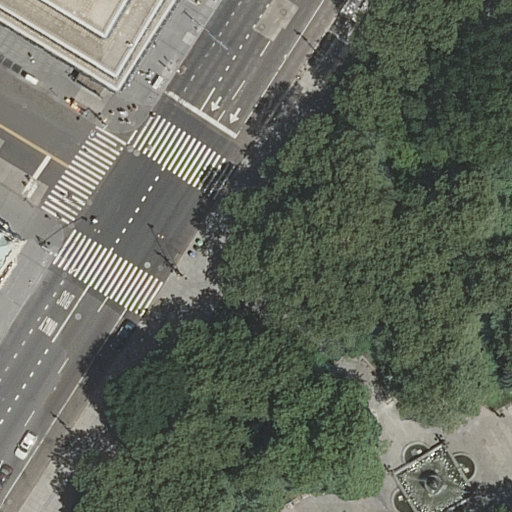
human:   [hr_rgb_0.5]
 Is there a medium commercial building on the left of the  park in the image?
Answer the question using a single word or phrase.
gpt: no

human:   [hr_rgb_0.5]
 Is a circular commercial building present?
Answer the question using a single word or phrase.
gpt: no

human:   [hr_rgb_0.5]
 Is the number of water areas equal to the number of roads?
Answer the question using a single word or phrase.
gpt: no

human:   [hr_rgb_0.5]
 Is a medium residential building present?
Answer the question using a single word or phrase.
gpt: no

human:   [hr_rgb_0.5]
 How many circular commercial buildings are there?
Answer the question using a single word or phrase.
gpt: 0

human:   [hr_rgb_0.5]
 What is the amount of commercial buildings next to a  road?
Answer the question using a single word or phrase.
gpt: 0

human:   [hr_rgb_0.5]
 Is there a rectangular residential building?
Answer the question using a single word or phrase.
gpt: yes

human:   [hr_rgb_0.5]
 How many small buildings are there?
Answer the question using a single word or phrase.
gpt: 0

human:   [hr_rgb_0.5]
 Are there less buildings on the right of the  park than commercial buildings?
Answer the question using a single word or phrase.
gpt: no

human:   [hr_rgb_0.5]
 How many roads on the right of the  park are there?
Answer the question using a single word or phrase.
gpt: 1

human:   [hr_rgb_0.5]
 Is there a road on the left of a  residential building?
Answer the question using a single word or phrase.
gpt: yes

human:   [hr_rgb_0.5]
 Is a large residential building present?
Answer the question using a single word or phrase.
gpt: yes

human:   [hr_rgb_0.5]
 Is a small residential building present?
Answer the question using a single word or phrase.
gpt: no

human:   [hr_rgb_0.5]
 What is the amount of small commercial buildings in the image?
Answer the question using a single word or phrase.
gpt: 0

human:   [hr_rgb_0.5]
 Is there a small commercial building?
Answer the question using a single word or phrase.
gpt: no

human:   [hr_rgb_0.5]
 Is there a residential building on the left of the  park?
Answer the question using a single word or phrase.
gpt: yes

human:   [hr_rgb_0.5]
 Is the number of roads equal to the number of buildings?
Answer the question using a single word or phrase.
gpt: no

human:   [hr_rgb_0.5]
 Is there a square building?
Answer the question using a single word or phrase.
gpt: no

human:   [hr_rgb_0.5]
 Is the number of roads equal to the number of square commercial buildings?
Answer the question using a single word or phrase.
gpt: no

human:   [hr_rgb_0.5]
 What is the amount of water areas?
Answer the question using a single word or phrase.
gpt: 0

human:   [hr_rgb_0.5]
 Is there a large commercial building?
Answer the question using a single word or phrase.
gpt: no

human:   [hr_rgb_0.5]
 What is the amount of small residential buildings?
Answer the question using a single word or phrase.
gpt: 0

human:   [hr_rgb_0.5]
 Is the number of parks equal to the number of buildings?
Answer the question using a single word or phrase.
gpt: no

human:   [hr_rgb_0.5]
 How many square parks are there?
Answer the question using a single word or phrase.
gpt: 0

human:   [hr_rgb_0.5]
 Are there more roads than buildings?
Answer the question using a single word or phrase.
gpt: yes

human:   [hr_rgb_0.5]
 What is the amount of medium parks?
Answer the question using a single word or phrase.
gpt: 1

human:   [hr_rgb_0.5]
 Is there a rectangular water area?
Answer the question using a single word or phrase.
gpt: no

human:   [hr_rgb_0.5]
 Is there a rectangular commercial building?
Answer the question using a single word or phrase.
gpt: no

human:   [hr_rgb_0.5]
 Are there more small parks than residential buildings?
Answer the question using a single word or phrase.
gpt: no

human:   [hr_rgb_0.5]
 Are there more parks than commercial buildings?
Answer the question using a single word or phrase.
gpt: yes

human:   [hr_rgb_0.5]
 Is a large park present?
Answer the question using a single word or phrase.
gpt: no

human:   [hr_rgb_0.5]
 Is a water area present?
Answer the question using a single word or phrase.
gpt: no

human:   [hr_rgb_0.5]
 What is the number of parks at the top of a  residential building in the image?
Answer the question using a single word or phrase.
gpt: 1

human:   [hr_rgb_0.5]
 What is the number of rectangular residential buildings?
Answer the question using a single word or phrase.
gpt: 1

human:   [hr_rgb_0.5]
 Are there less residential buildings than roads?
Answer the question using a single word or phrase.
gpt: yes

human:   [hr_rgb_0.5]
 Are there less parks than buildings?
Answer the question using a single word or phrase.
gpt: yes